Field crop: maize
Growth stage: 2
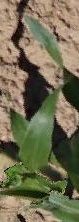
Species: maize